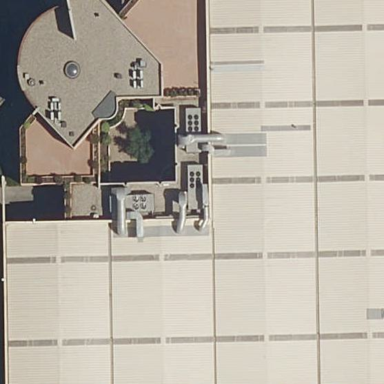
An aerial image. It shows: Industrial building.